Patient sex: M
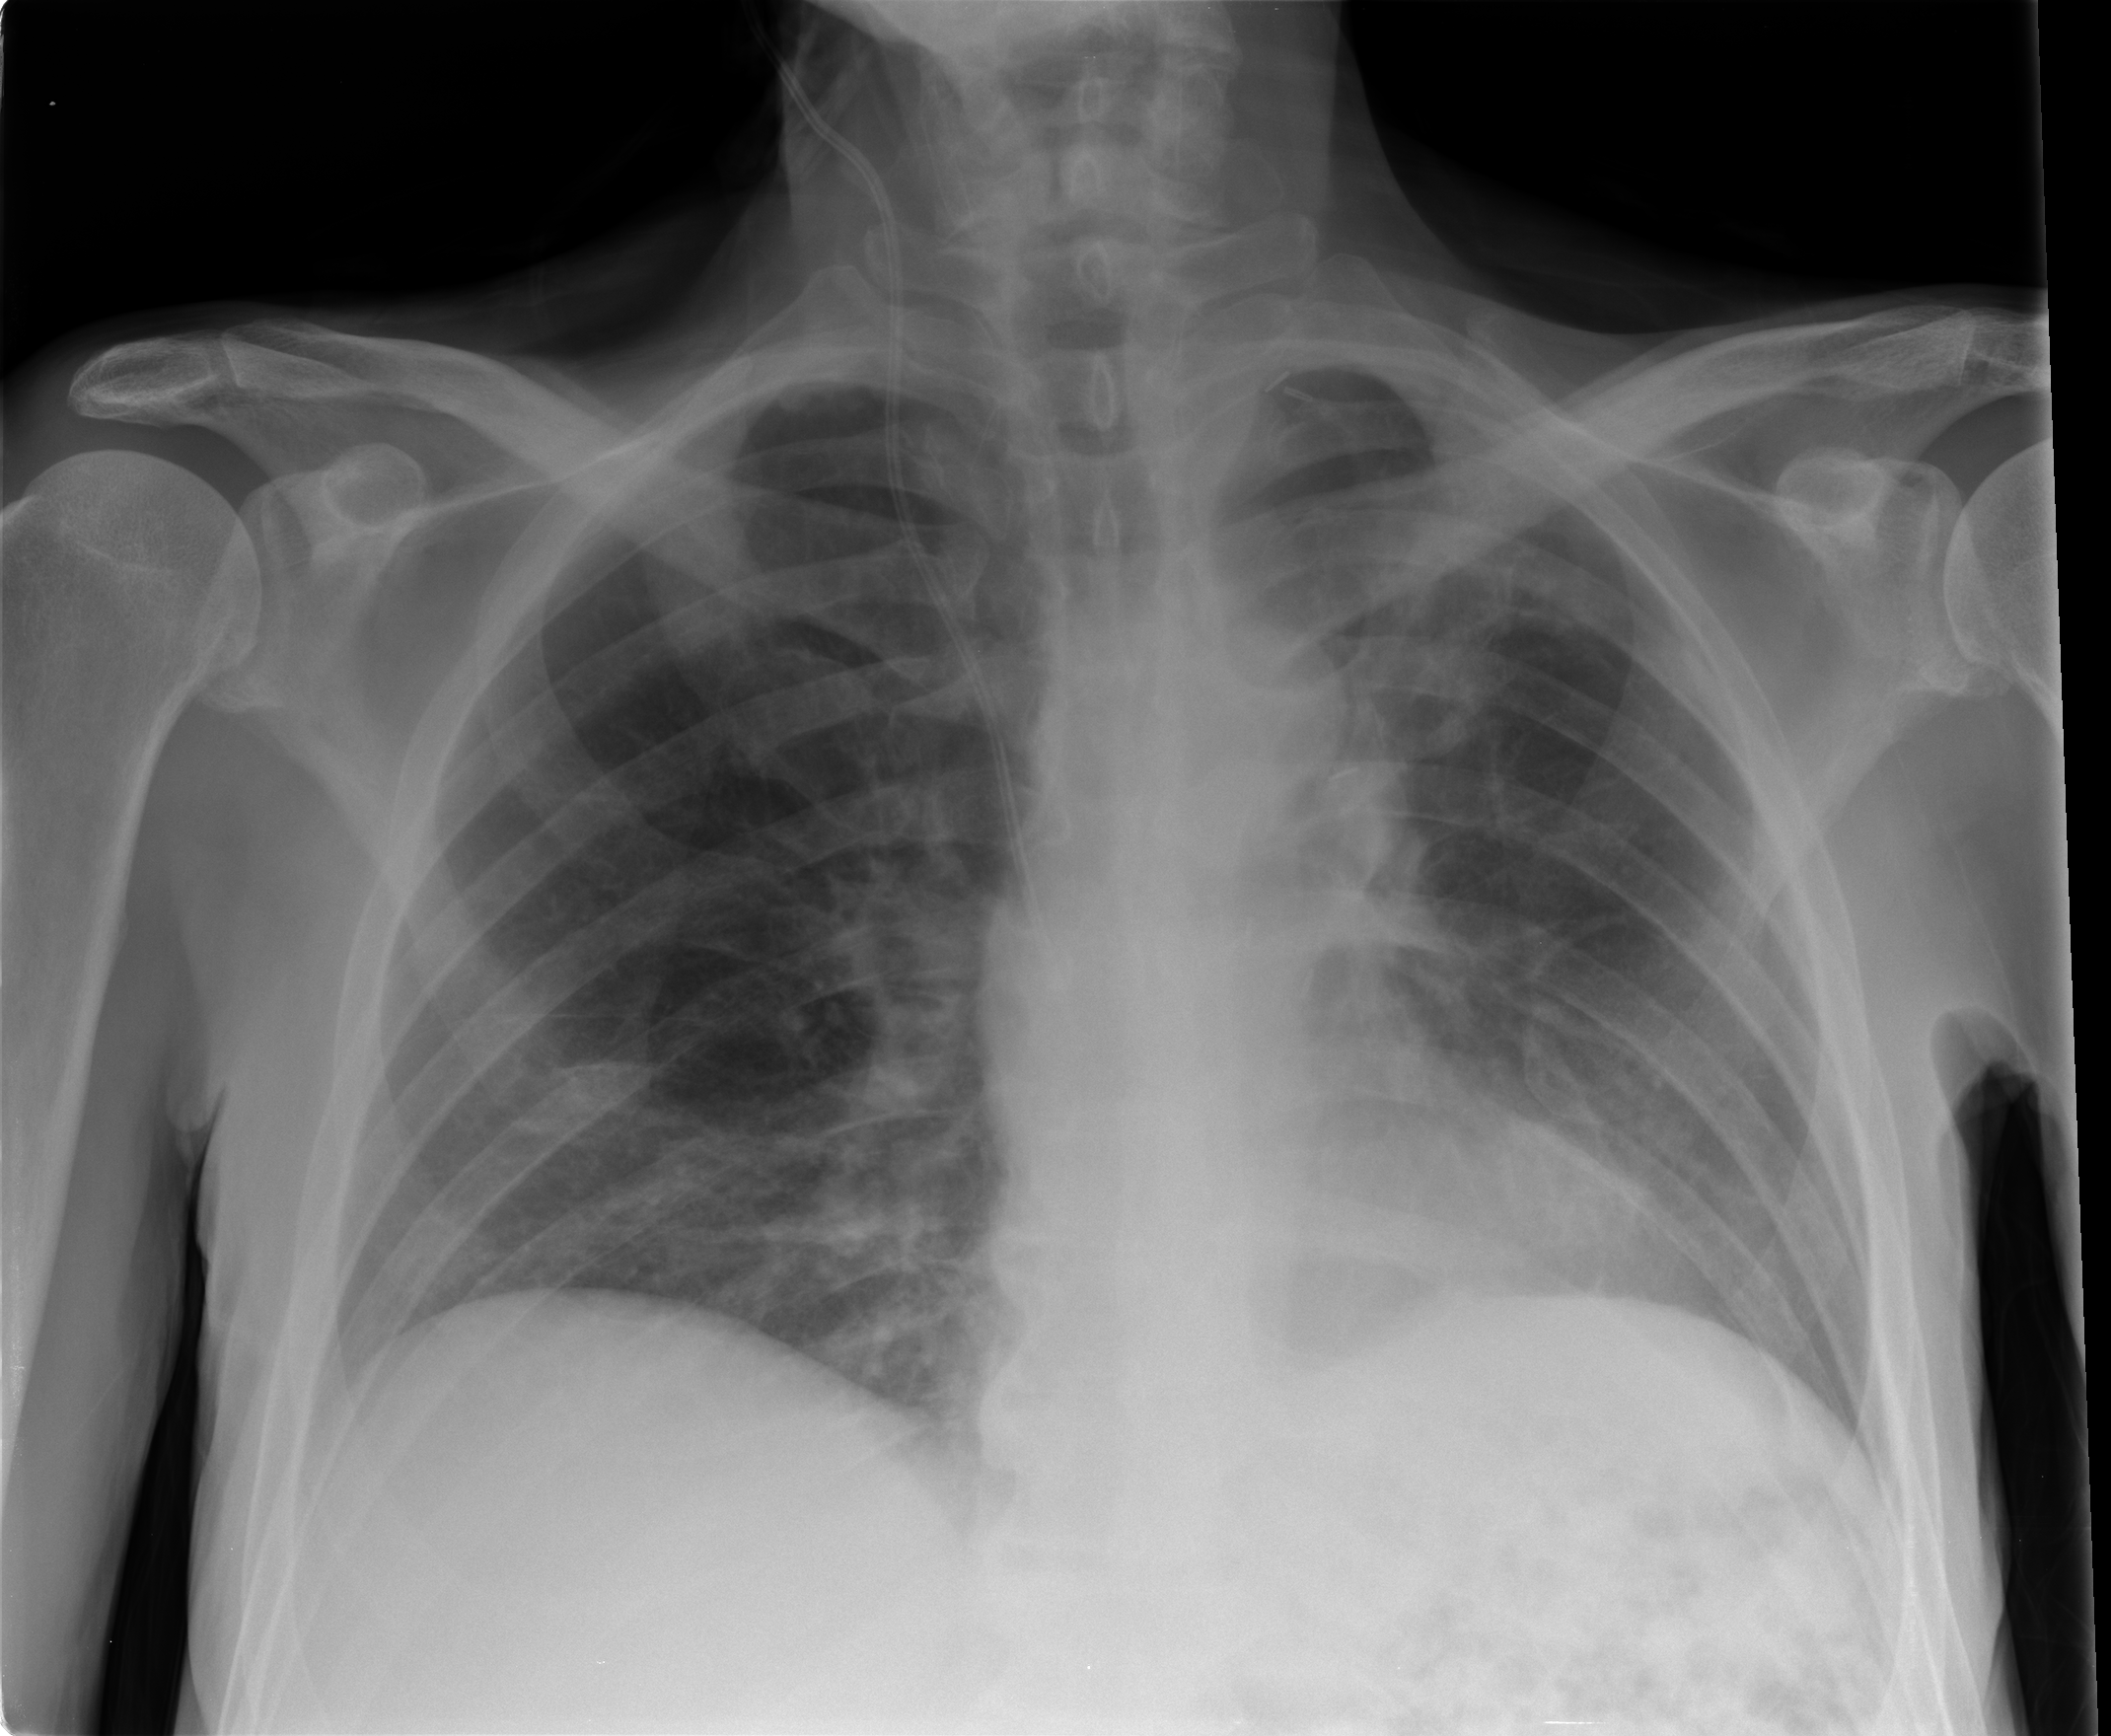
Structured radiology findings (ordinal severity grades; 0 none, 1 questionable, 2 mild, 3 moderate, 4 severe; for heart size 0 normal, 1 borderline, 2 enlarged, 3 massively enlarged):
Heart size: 0
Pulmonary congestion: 0
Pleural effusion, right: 0
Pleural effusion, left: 0
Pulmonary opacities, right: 0
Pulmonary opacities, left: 0
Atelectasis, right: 2
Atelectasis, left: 0